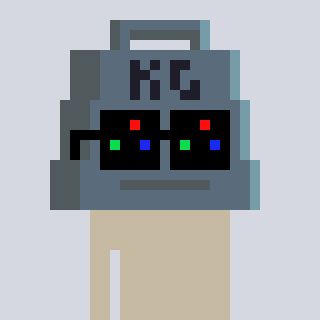
a pixel art character with square black sunglasses, a weight-shaped head and a magenta-colored body on a cool background